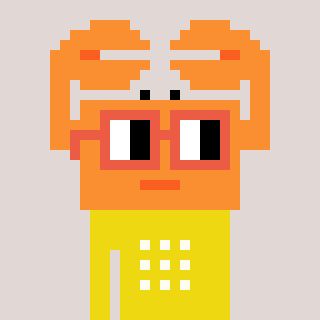
a pixel art character with square orange glasses, a crab-shaped head and a yellow-colored body on a warm background